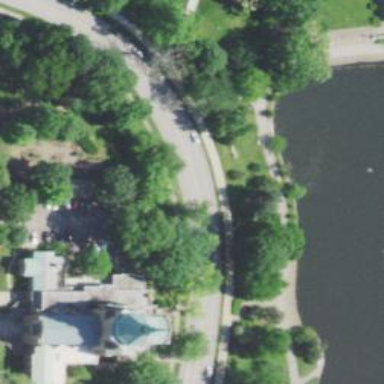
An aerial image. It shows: Lovely park for leisure and relaxation.